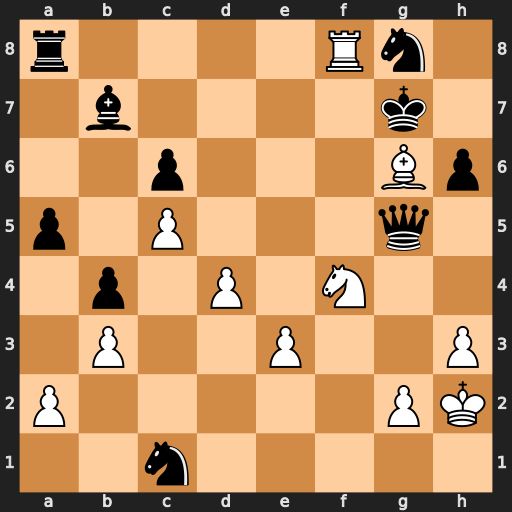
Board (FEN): r4Rn1/1b4k1/2p3Bp/p1P3q1/1p1P1N2/1P2P2P/P5PK/2n5
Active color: w
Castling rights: -
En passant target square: -
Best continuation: Rf7+ Kh8 Rh7#